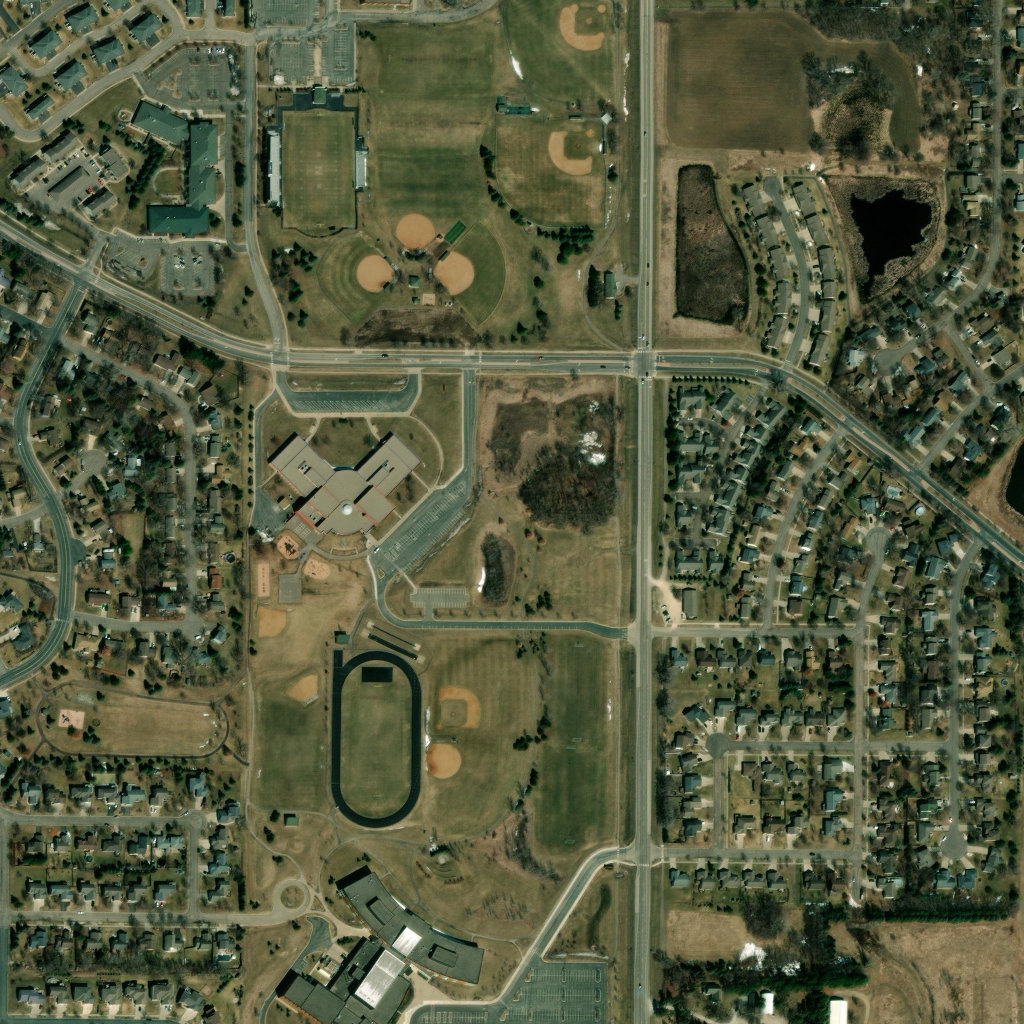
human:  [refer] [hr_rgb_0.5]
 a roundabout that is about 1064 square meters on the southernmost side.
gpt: <box>[[26, 85, 30, 89, 0]]</box>